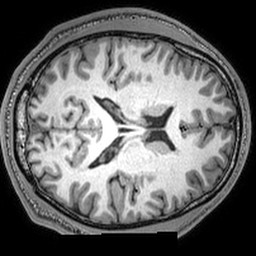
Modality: T1w
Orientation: axial
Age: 24
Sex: male
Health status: healthy
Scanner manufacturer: philips
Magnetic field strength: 3 T
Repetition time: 0.007134 s
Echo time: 0.003216 s